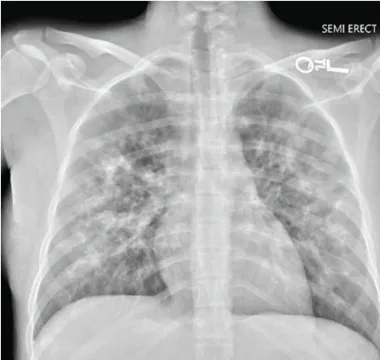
(A) Chest X-ray revealing diffuse interstitial and airspace opacities.
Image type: radiology (x_ray)